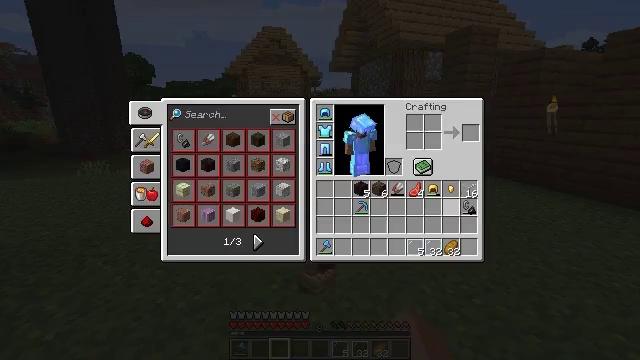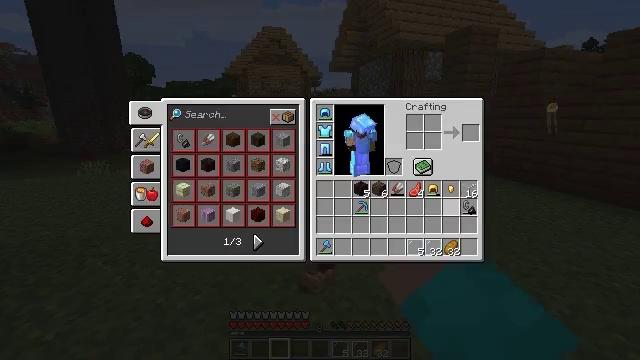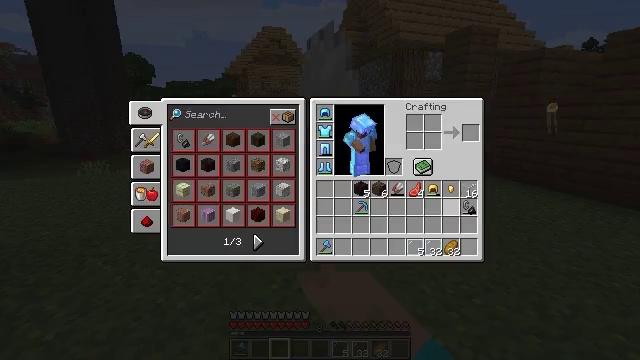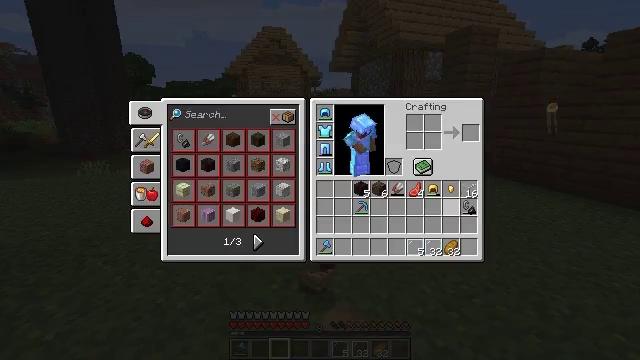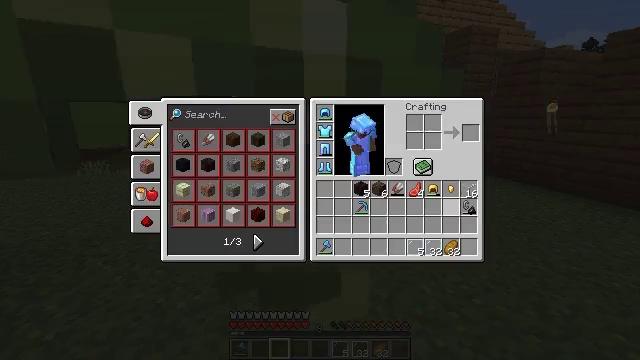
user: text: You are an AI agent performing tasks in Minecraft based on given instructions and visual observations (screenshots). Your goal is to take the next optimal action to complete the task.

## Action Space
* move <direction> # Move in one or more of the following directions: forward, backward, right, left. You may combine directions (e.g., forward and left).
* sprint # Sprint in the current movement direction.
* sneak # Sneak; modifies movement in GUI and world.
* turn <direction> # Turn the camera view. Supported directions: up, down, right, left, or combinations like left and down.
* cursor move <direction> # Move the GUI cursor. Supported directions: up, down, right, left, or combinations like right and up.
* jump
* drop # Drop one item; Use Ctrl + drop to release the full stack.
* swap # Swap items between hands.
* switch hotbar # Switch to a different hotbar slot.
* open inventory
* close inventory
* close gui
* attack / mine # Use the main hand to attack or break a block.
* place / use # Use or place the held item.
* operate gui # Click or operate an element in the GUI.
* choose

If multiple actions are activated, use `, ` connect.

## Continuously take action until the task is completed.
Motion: motion action
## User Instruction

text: Remove a birch sapling from the inventory.
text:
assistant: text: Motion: sprint, drop, open gui
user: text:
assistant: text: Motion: sprint
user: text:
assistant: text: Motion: sprint
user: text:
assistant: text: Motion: sprint, drop
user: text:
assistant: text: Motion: sprint, drop